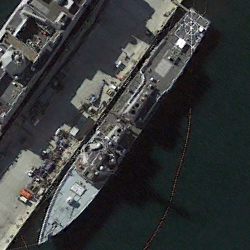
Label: destroyer